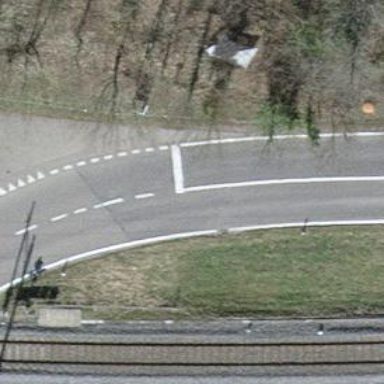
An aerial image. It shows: Primary road with asphalt surface.